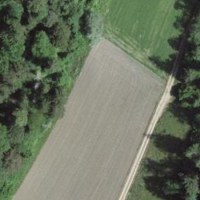
EUNIS habitat code: 24
Species observed at this site:
Equisetum hyemale